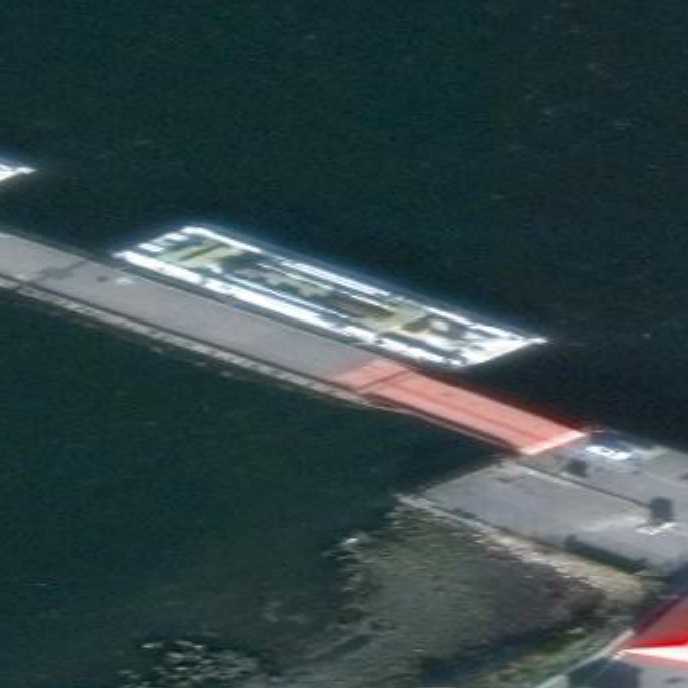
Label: civil